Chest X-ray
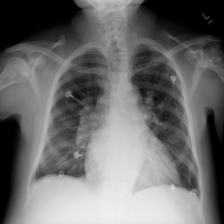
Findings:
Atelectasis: negative
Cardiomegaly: negative
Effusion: negative
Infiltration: negative
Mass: negative
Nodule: negative
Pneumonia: negative
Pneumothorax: negative
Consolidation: negative
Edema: negative
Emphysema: negative
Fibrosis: negative
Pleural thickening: negative
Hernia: negative